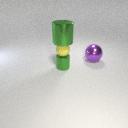
large green metal cylinder above small yellow rubber sphere